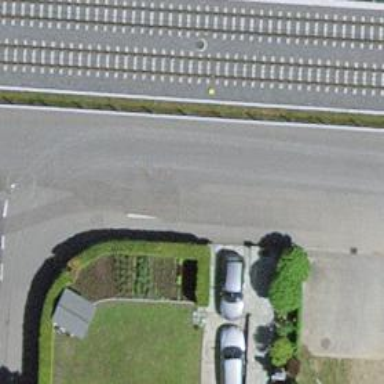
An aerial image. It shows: Residential road with asphalt surface and cycleway.